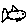
Label: fish